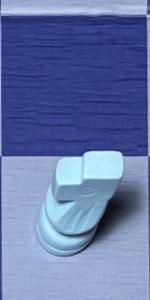
Label: Knight_White